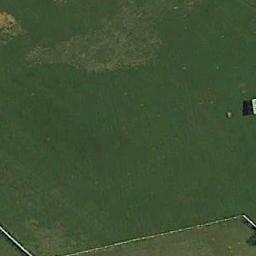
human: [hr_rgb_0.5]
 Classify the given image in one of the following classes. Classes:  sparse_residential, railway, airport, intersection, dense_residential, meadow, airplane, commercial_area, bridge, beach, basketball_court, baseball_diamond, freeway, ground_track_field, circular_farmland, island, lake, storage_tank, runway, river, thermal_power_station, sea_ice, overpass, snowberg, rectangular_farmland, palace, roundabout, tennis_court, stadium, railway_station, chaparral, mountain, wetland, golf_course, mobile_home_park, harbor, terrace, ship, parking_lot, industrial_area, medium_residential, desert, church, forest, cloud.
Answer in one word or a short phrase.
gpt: meadow